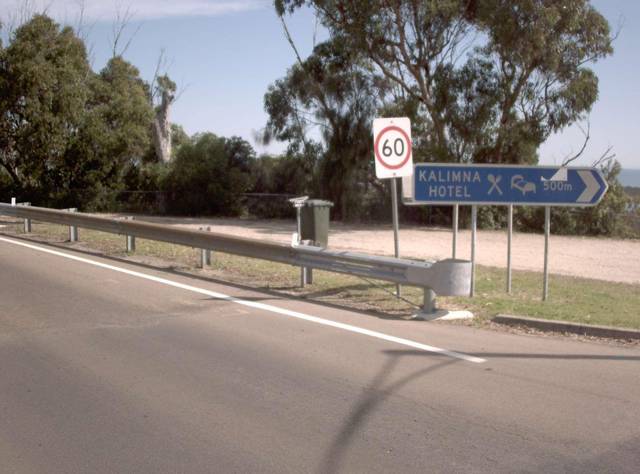
Region: Australia
Coordinates: -37.879, 147.962